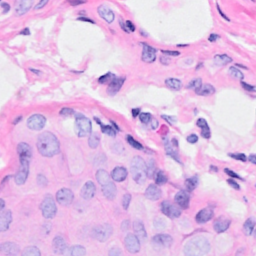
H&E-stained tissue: Breast